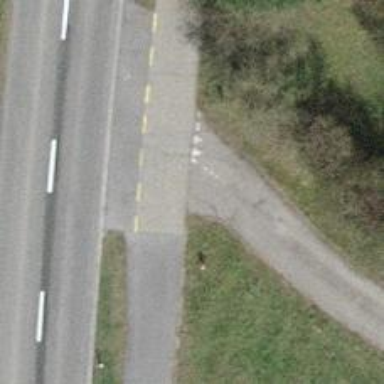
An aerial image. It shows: Road with "give way" sign.